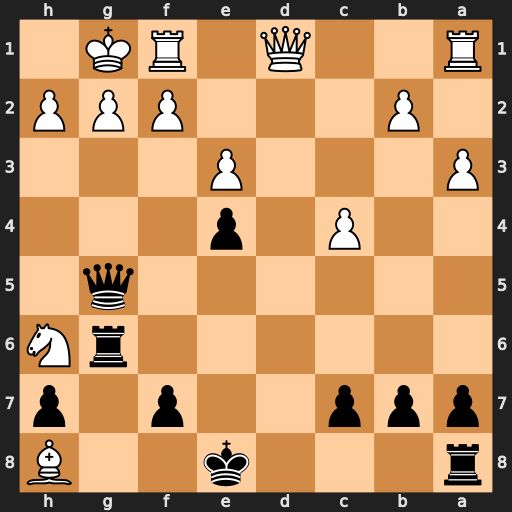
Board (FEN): r3k2B/ppp2p1p/6rN/6q1/2P1p3/P3P3/1P3PPP/R2Q1RK1
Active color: b
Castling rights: q
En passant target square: -
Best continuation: Qxg2#